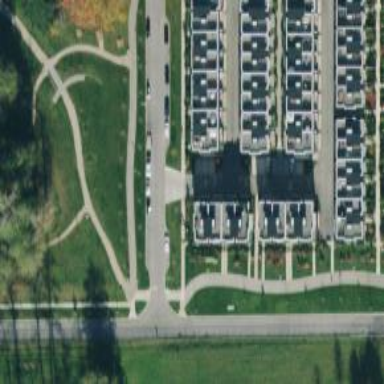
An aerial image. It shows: Residential road with asphalt surface and separate sidewalk.